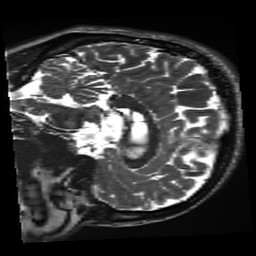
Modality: inplaneT2
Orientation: sagittal
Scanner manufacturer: siemens
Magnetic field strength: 3 T
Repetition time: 11 s
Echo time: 0.059 s